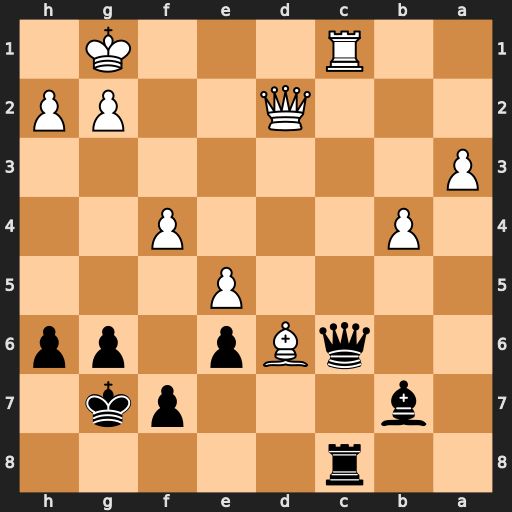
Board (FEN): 2r5/1b3pk1/2qBp1pp/4P3/1P3P2/P7/3Q2PP/2R3K1
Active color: b
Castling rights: -
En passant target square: -
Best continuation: Qxc1+ Qxc1 Rxc1+